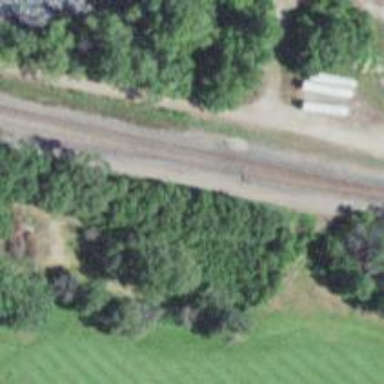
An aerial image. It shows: Railway siding for service.